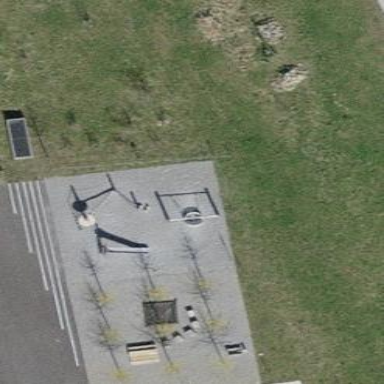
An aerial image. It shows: Playground area for leisure land.